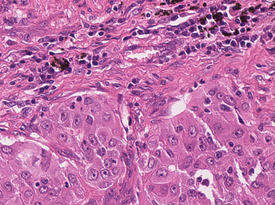
Tumor epithelial tissue: yes
Tumor-associated stroma tissue: yes
Normal tissue: no